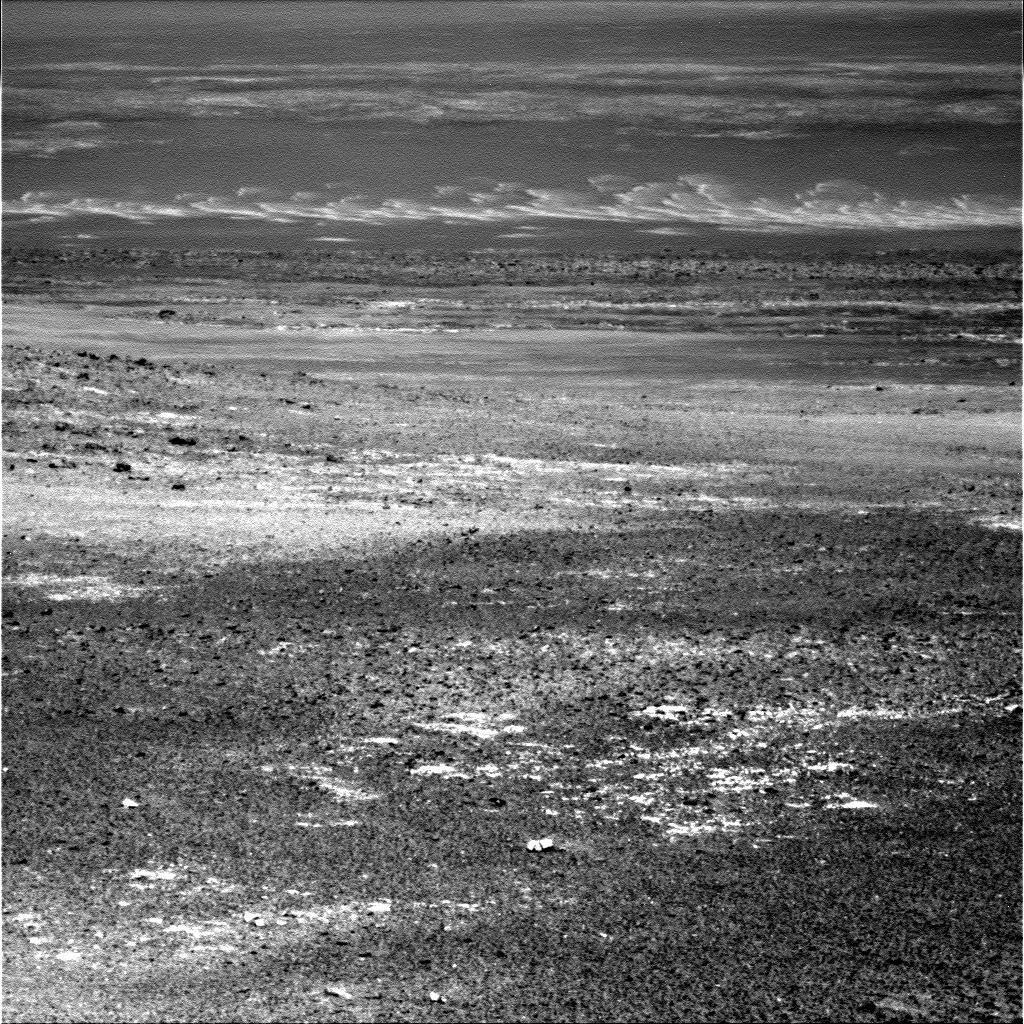
Terrain classes present: Background, Bedrock, Gravel / Sand / Soil